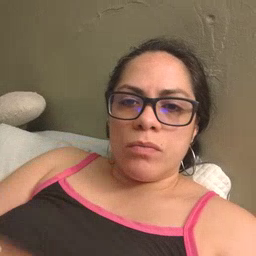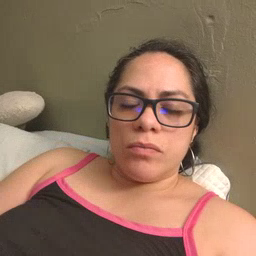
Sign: apple